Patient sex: F
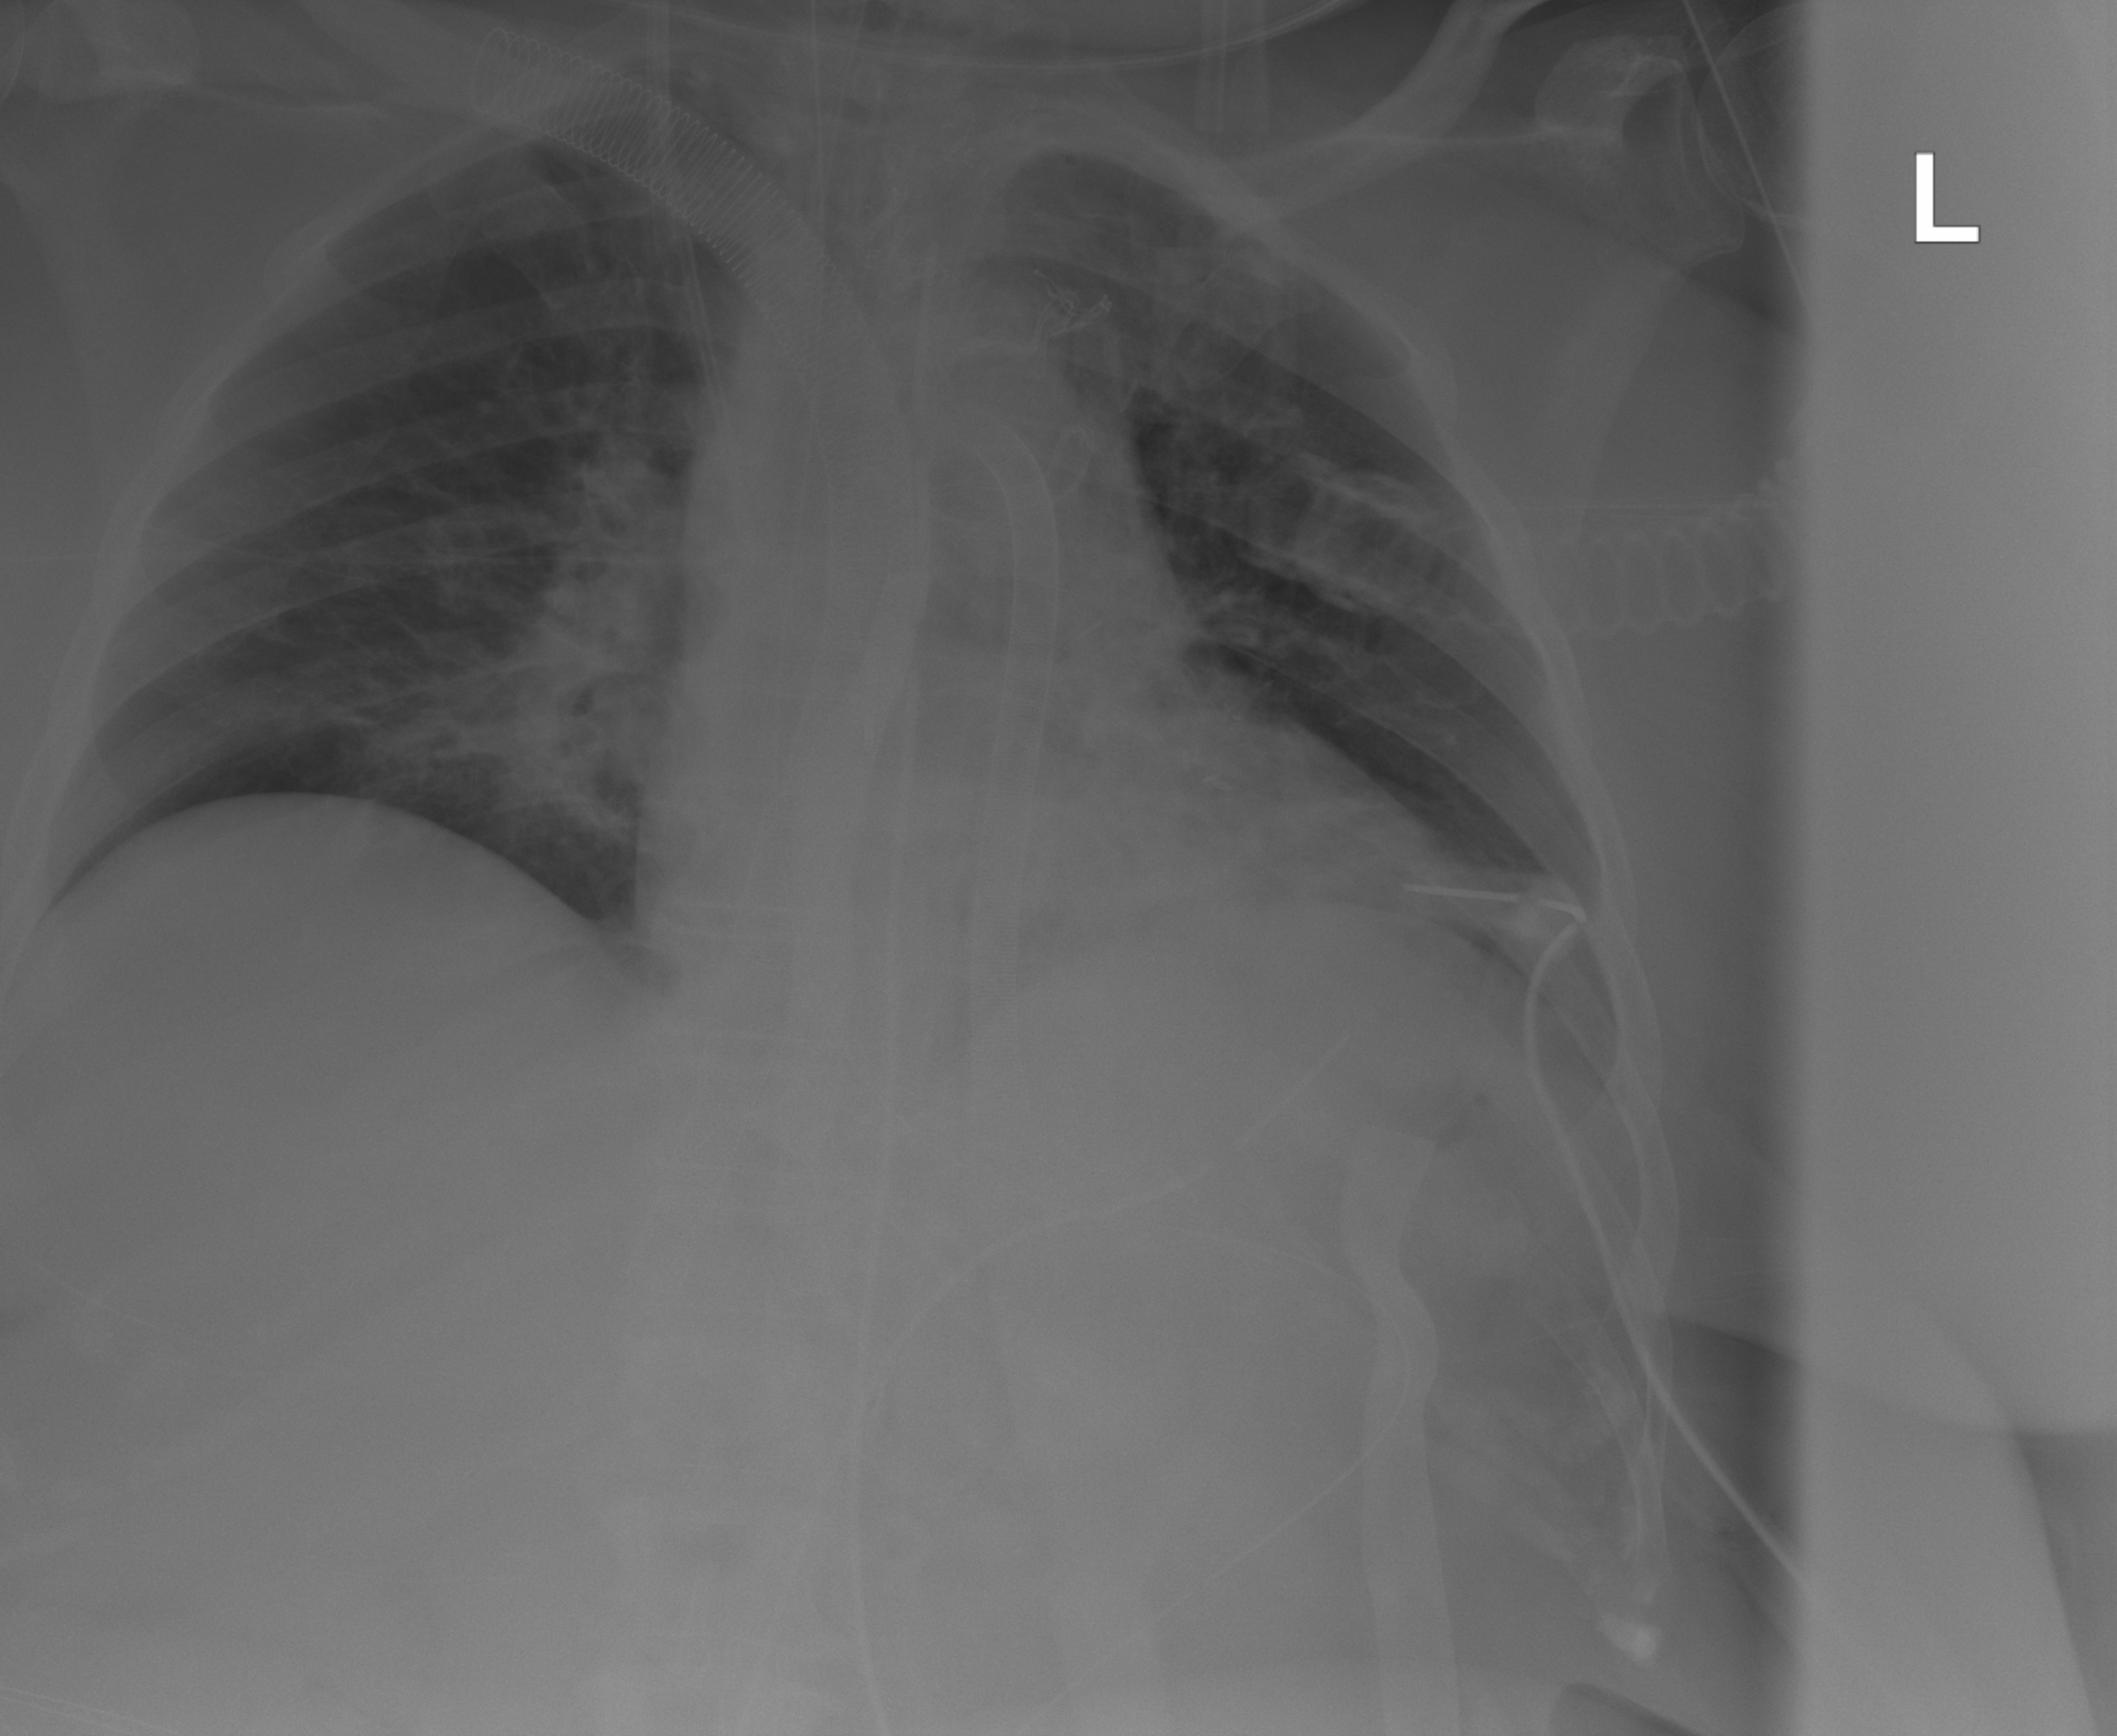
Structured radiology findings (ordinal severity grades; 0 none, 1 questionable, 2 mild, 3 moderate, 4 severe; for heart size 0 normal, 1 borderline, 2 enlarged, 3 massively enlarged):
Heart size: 1
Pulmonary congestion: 0
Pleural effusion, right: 0
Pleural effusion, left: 0
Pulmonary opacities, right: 0
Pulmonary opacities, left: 0
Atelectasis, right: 0
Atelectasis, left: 2